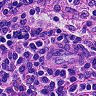
Metastatic tissue present: no